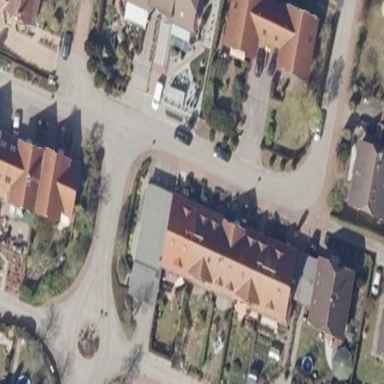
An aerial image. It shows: Terrace building.